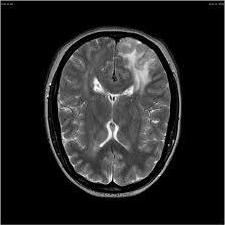
Label: notumor